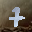
Label: 7